Current action and preconditions to check: trajectory_clear

Your task: For each precondition in the list above, predict whether it will hold at this action.

Consider the current scene as observed from the mobile robot's camera, and analyze the predicted future states of all dynamic agents (e.g., people, animals, vehicles, or any moving entities) within the NEXT SECOND.

IMPORTANT: Only answer "very likely" if you are absolutely certain—based on strong, clear evidence—that a dynamic agent will violate the precondition in the predicted future state. Do NOT answer "very likely" for unlikely, ambiguous, or low-probability risks.

Ask yourself for each precondition: Is there a high probability, with clear and convincing evidence, that the predicted future states of any dynamic agent will interfere with the predicted future state of the currently executing action within the NEXT SECOND, causing that precondition to fail?

Assess the risk level based on these predictions. Use "likely" or "very likely" if motions create a clear risk of interference.

Use "neutral" or "improbable" if agents are nearby but their predicted paths are clearly diverging or non-conflicting.

Failure Risk Categories: "very improbable", "improbable", "neutral", "likely", "very likely"

Answer Format: Output ONLY the probability_of_failure value from these categories: "very improbable", "improbable", "neutral", "likely", "very likely"

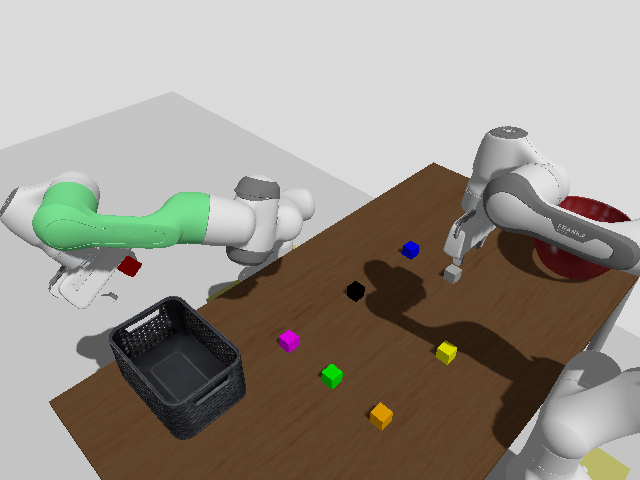

Answer: very improbable